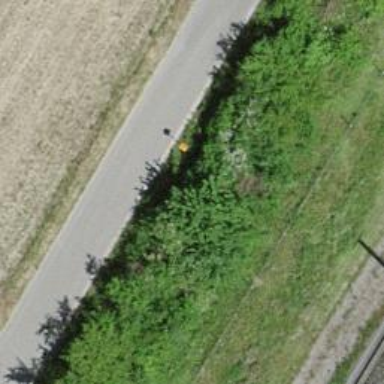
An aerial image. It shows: Aerial marker colored orange.